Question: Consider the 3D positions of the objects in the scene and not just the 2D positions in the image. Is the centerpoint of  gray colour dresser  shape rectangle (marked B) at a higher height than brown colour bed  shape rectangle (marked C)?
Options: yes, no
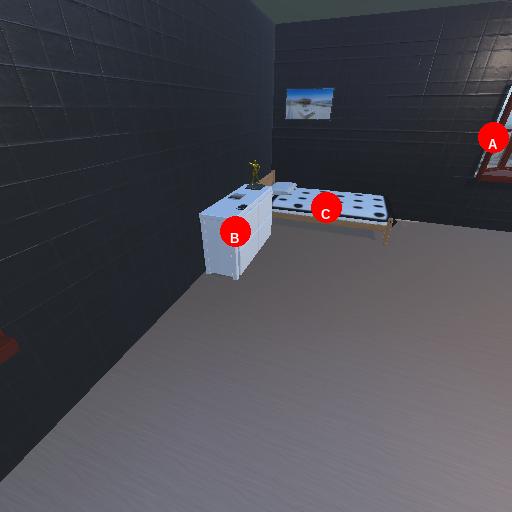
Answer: yes